Field crop: maize
Growth stage: 2
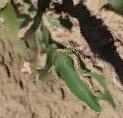
Species: maize